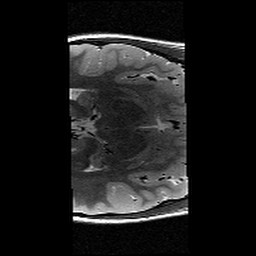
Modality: T2w
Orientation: axial
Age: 12
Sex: male
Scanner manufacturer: siemens
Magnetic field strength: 3 T
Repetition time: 9.23 s
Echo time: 0.067 s